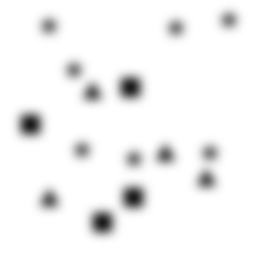
Squares: 4
Triangles: 4
Stars: 7
Total shapes: 15